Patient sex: F
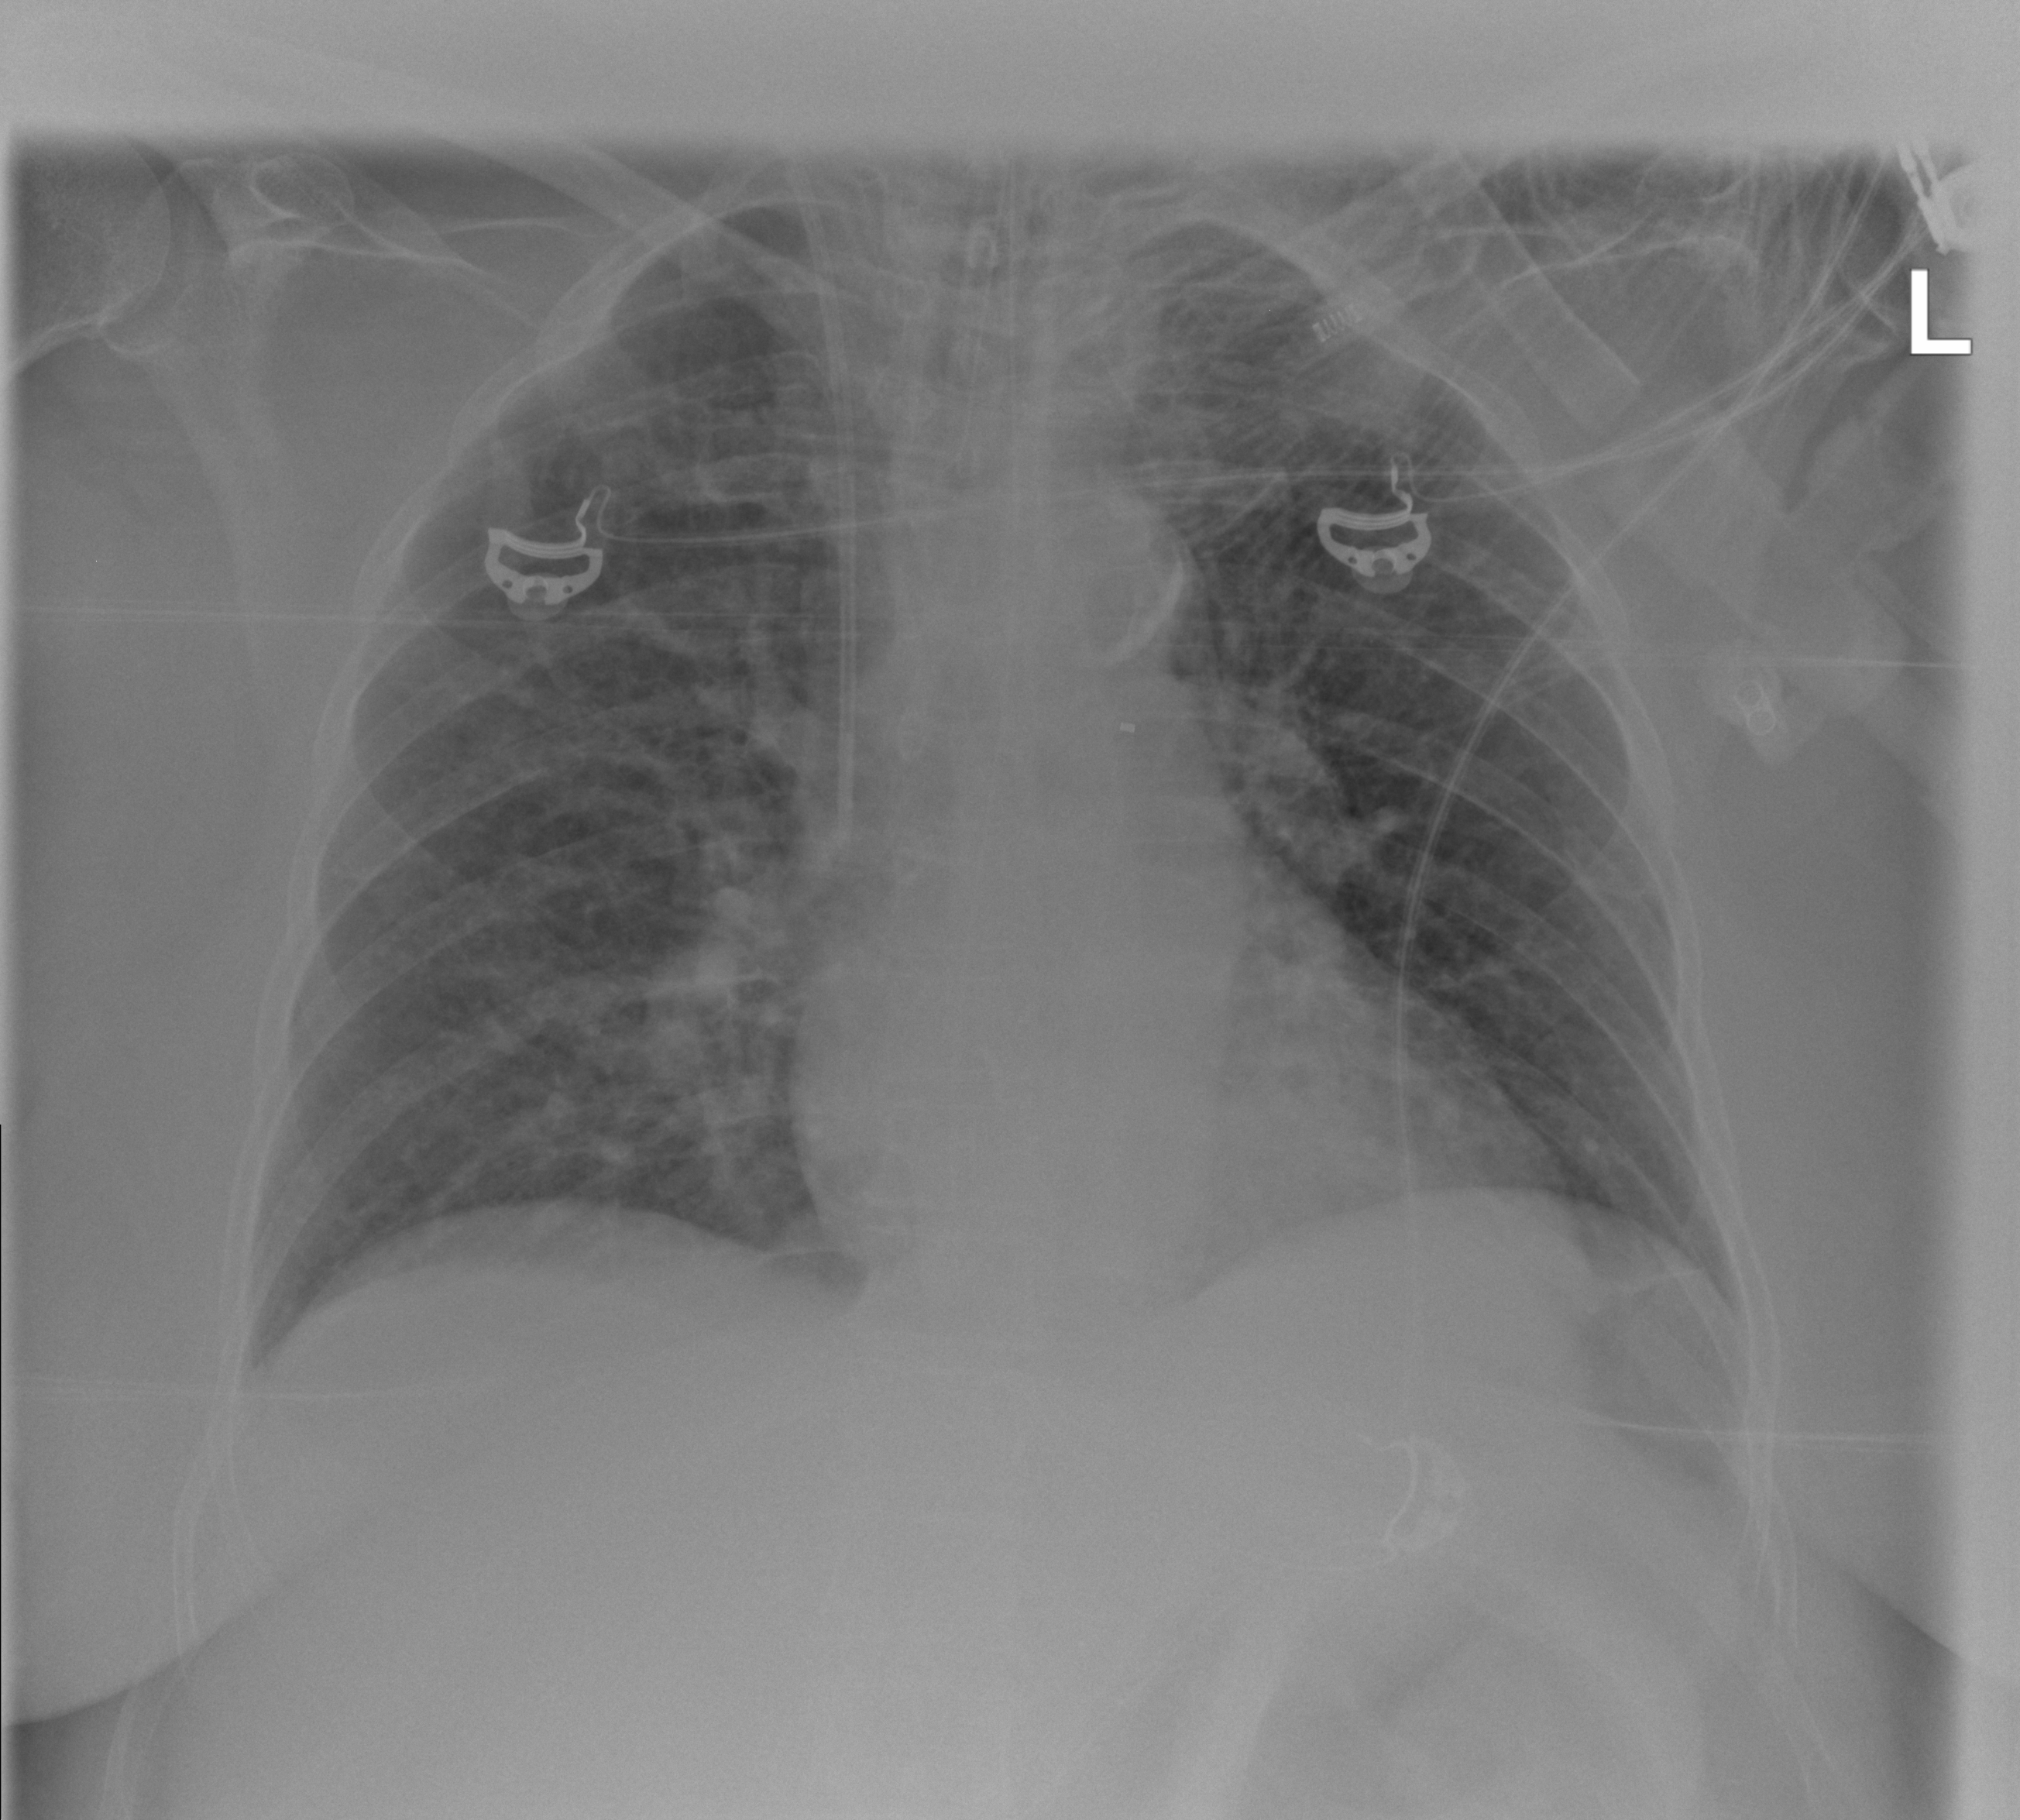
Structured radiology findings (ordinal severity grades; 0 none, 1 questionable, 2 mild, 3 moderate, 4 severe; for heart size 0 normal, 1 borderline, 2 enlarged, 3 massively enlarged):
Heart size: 0
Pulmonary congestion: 2
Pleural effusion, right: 2
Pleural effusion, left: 0
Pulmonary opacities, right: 1
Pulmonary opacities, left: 0
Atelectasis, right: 2
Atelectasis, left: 0